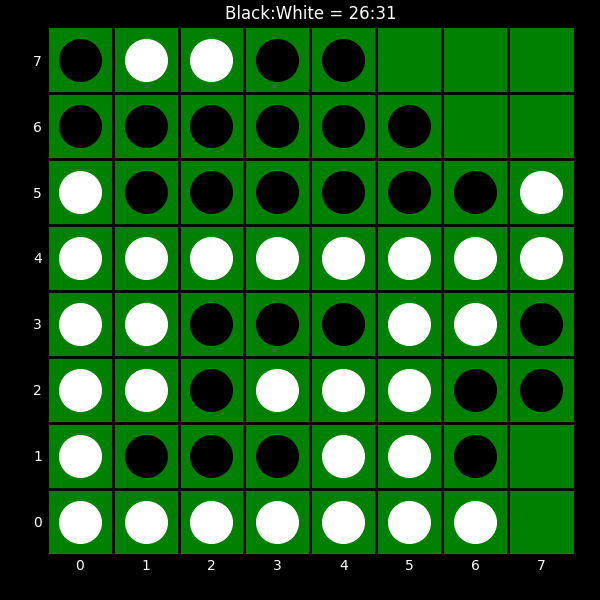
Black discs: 26
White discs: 31